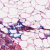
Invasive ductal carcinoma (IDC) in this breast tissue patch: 0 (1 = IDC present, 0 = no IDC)